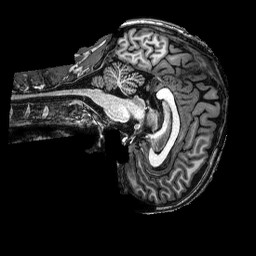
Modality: T1w
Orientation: sagittal
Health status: healthy